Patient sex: F
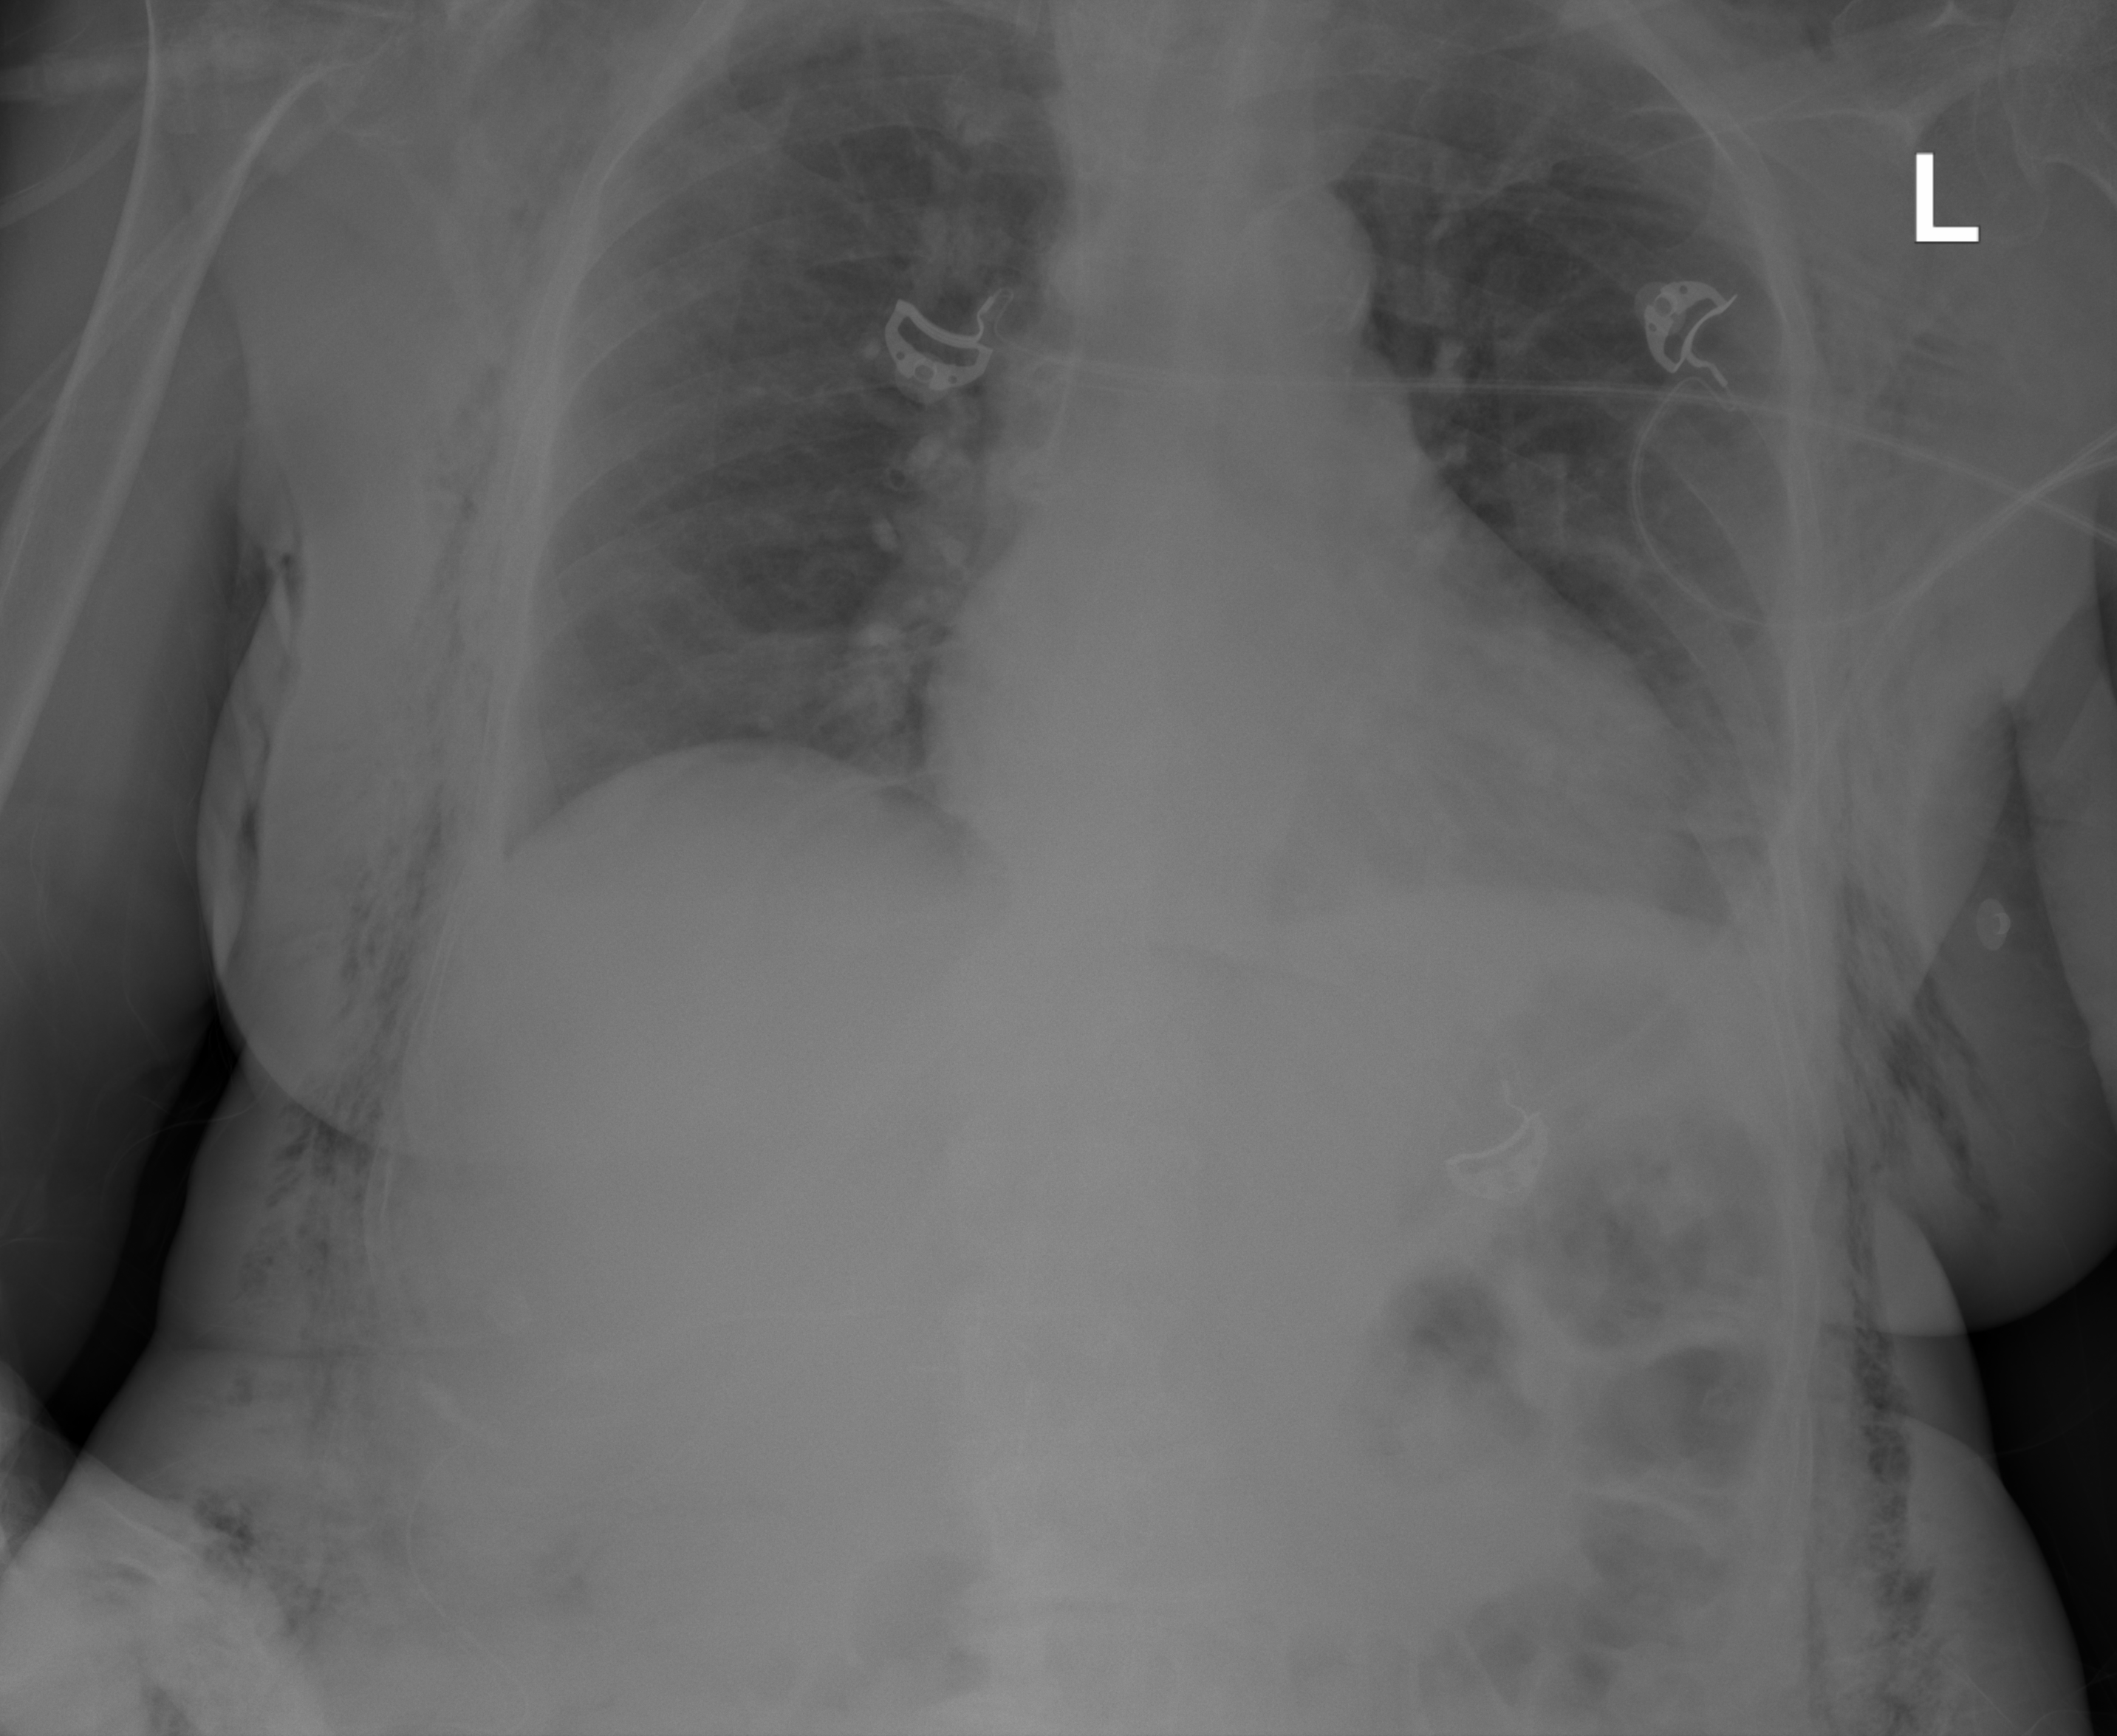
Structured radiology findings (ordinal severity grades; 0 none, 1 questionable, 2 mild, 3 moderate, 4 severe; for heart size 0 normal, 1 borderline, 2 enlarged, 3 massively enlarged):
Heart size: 0
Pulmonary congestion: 0
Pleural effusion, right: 0
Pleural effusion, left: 0
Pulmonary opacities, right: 0
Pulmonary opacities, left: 0
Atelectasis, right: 0
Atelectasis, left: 2